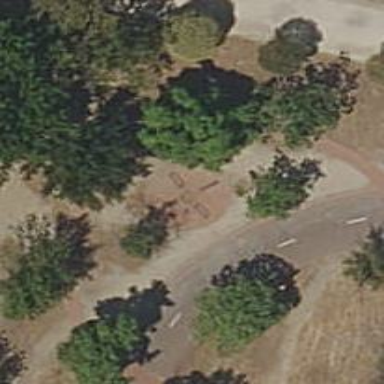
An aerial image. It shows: Bicycle parking area with anchors for securing bicycles.